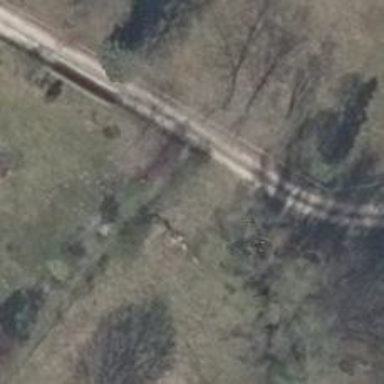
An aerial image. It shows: Grass track road with tracktype of grade1.